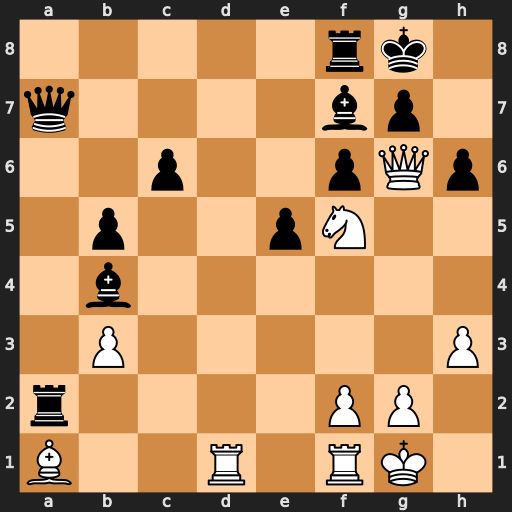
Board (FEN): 5rk1/q4bp1/2p2pQp/1p2pN2/1b6/1P5P/r4PP1/B2R1RK1
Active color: w
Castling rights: -
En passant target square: -
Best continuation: Qxg7#